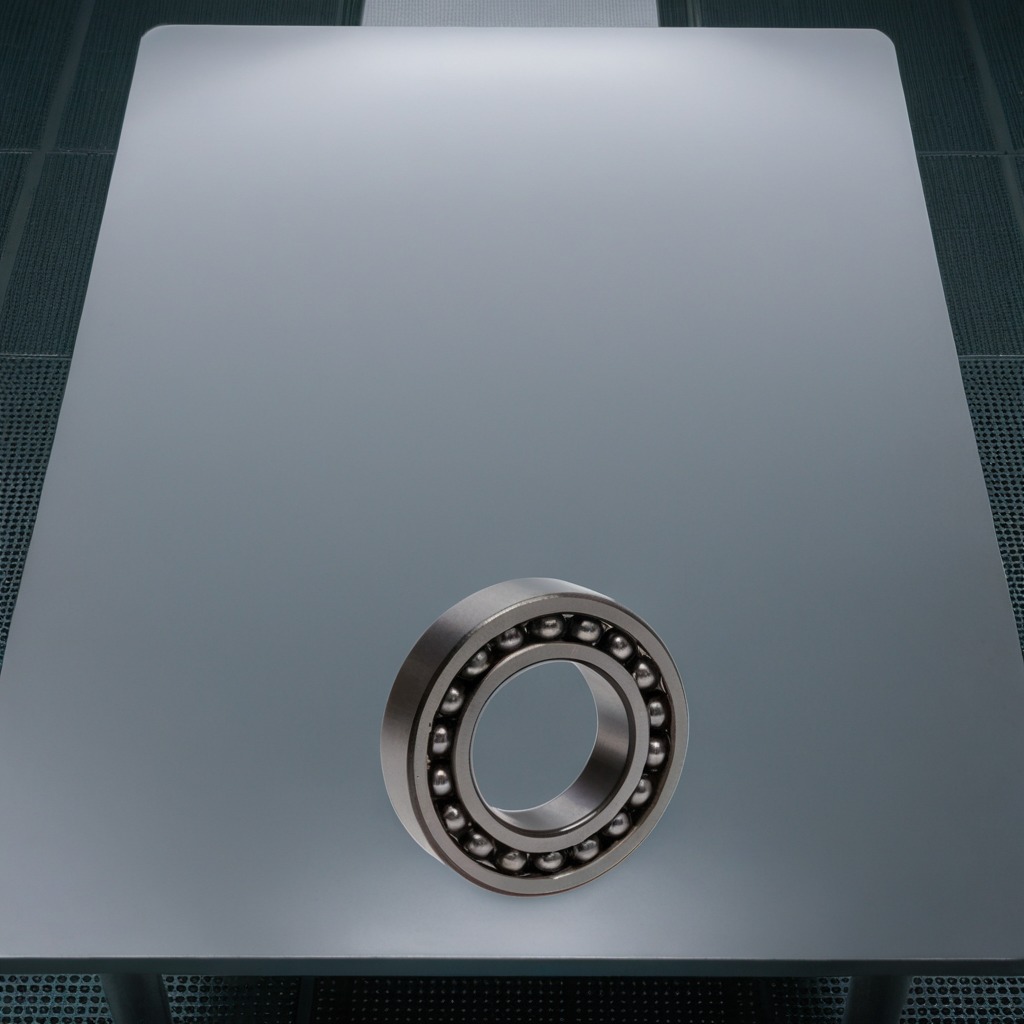
A metal ball bearing is lying on a clean empty table in a railway signal maintenance room lit by harsh overhead fluorescents photorealistic surface textures crisp shadows high dynamic range